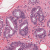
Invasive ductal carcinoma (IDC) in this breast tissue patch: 0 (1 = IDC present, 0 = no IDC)